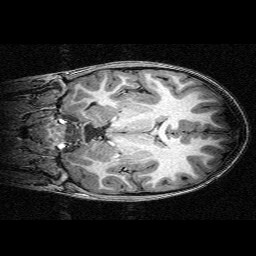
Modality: T1w
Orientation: coronal
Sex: male
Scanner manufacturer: siemens
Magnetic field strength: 3 T
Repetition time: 2.3 s
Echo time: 0.00336 s